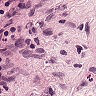
Metastatic tissue present: no